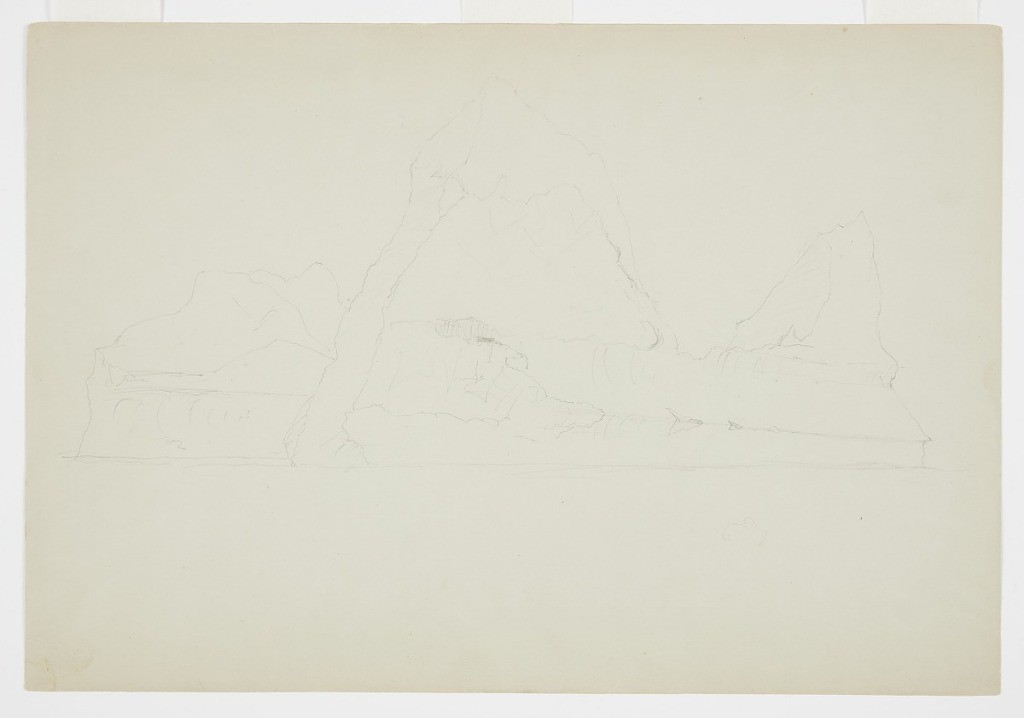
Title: Floating Iceberg, Canada
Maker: Frederic Edwin Church, American, 1826–1900
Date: June–July 1859
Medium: Graphite on gray-green wove paper
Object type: Drawing
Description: Seascape sketch of a single iceberg with three sharp, towering peaks near the coast of Newfoundland and Labrador, Canada. The ocean surface comprises the foreground, while the rugged berg dominates the composition at center.